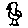
Label: bird